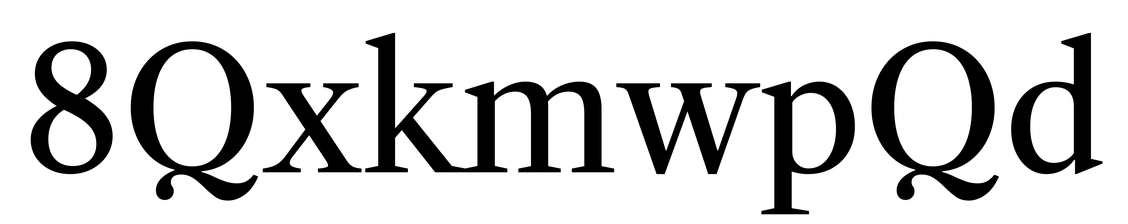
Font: LibreCaslonText_Regular